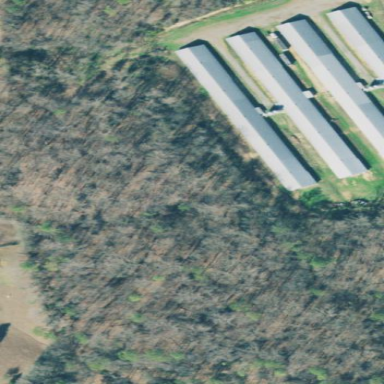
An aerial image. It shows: Poultry house.